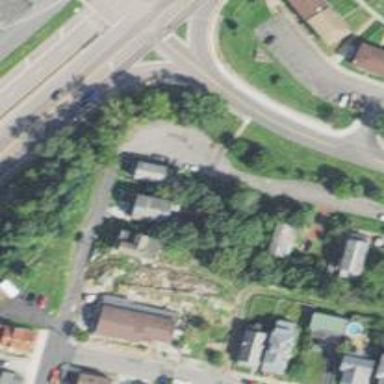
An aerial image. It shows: Residential road.